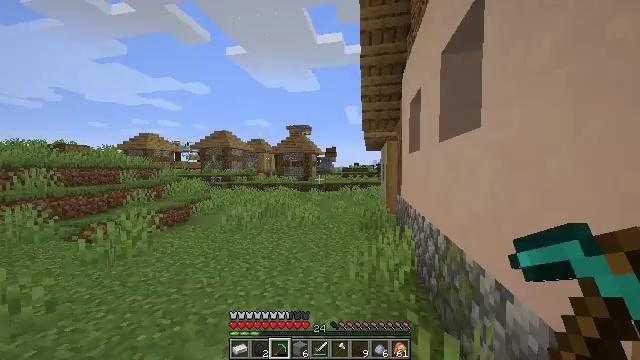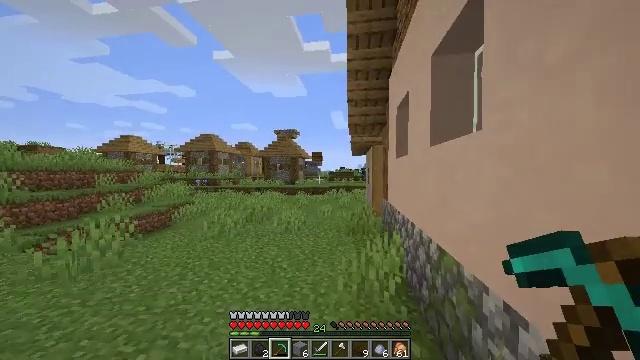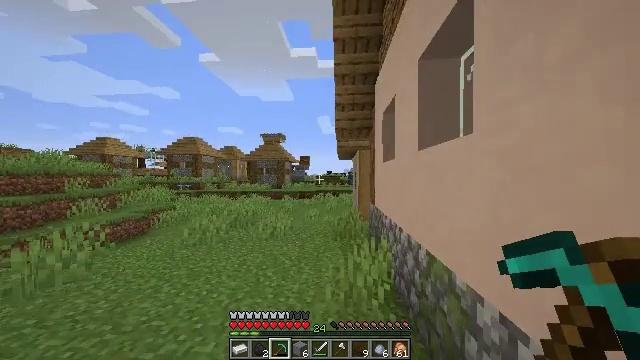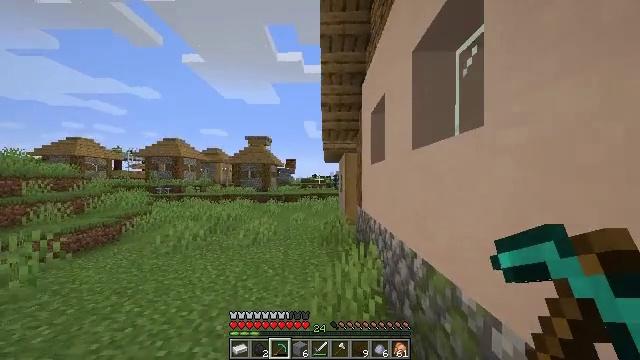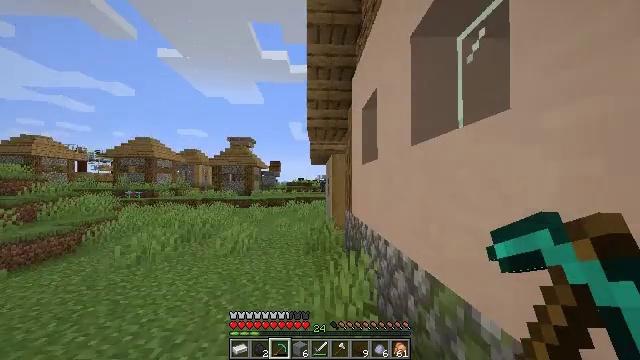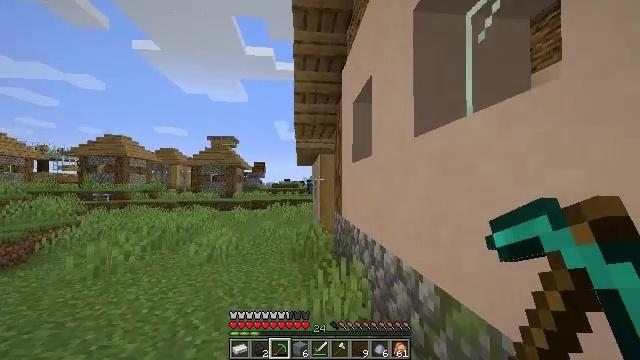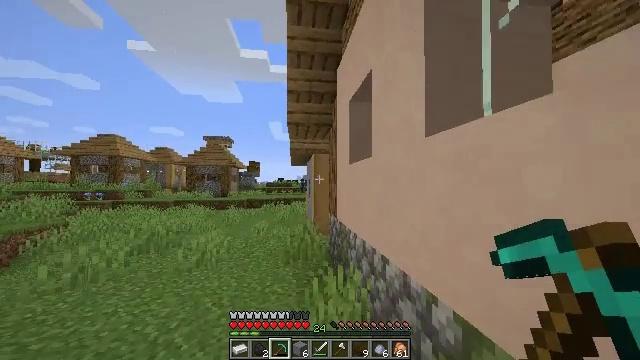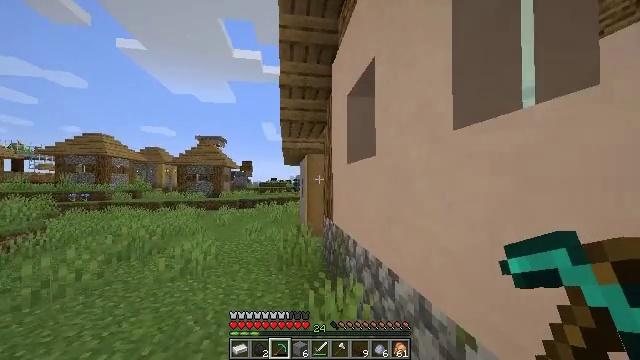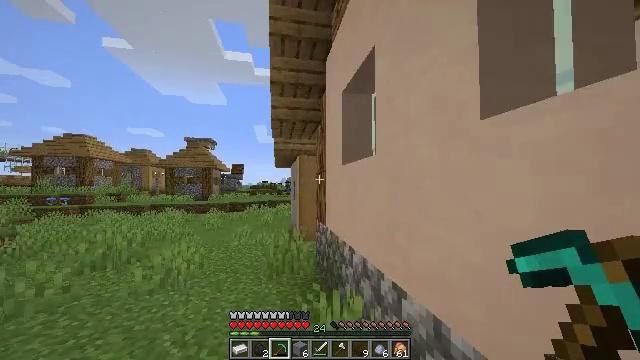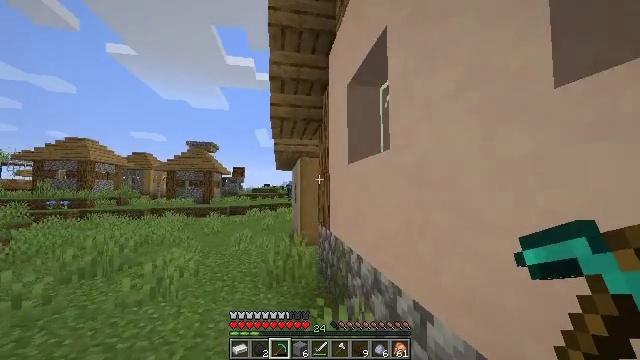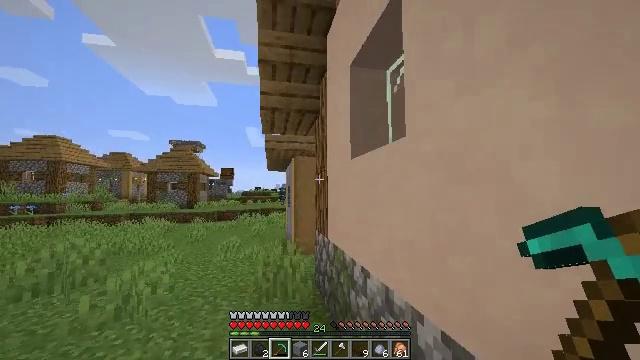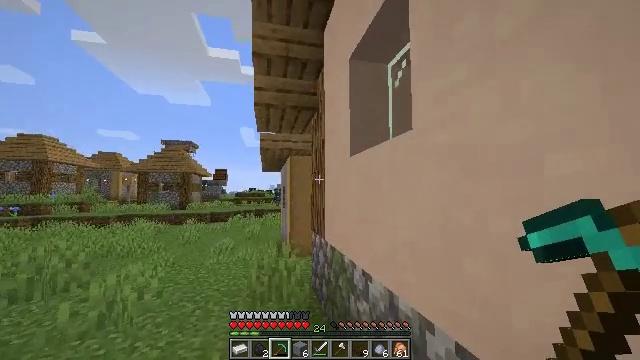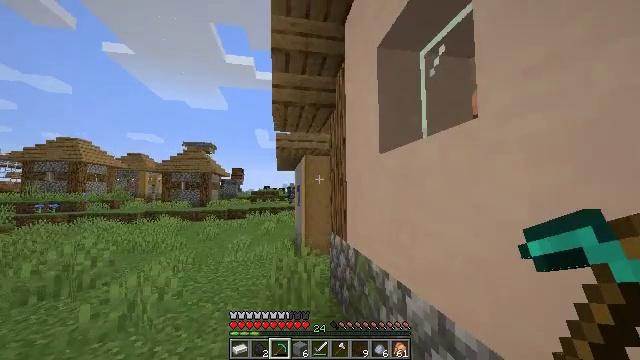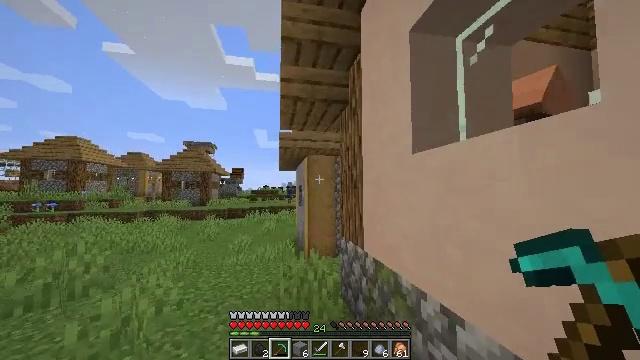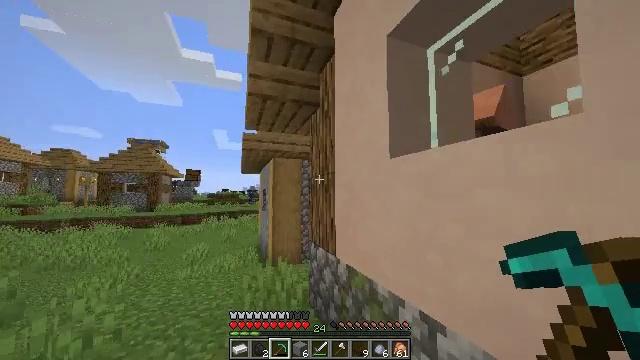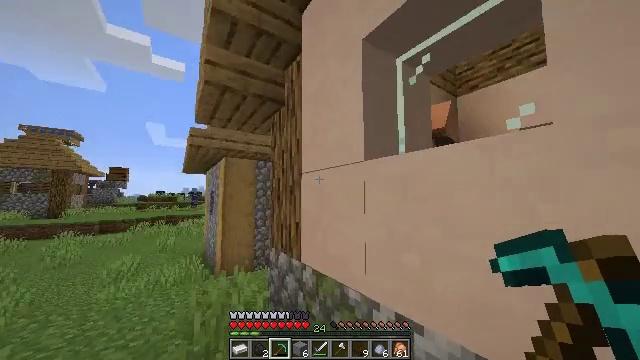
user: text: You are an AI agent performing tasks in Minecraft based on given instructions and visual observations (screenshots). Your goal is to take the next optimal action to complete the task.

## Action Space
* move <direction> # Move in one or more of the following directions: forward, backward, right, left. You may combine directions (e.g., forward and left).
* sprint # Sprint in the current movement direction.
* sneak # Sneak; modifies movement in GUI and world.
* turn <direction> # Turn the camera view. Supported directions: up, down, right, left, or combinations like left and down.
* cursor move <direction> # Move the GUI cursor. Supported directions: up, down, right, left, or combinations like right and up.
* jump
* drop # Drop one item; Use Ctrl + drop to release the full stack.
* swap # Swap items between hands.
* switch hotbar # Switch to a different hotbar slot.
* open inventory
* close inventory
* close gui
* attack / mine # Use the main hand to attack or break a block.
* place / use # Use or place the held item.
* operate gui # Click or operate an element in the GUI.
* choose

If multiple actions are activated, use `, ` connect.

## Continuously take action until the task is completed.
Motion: motion action
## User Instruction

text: Attack the white terracotta to collect it.
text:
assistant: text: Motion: move forward, sprint, turn right
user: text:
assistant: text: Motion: move forward, sprint, turn right and up
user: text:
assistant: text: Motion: move forward, turn right
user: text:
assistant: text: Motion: move forward, turn right
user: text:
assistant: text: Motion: move forward, turn right
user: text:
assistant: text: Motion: move forward, turn right
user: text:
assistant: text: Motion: move forward, turn right
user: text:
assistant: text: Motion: move forward, turn right
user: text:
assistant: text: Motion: move forward
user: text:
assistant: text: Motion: move forward, turn right
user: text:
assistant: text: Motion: move forward and move left, turn right
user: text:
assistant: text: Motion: move forward and move left, turn left
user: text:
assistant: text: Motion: move forward and move left
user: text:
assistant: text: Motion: move forward and move left, turn right and up
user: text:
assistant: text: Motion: move left, turn right
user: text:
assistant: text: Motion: move left, turn right and up
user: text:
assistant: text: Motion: turn right and up
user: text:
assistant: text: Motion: turn right and up
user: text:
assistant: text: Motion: turn right
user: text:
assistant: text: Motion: no_op
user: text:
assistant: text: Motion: no_op
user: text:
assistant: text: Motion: no_op
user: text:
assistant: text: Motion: no_op
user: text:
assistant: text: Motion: no_op
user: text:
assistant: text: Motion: no_op
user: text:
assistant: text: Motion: move forward and move left
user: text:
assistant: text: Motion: move forward and move left, turn right
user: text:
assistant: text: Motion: move forward and move left, turn right
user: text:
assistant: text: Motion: move forward and move left, turn right
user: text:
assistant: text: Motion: move forward and move left, turn right